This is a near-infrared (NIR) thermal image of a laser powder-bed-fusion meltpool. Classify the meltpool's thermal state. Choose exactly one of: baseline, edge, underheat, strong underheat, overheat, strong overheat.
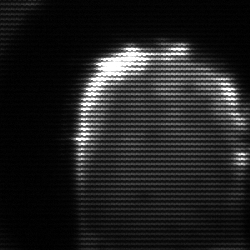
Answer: baseline